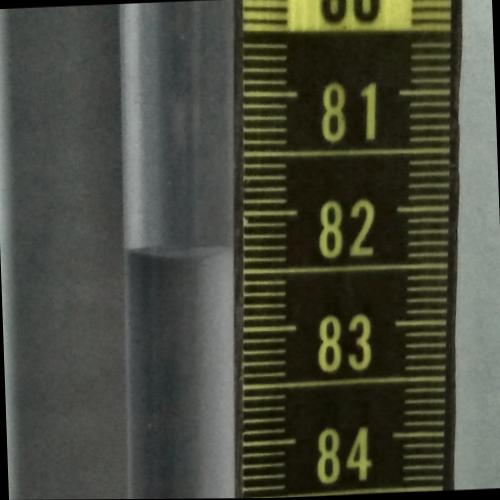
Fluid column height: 82.3 cm